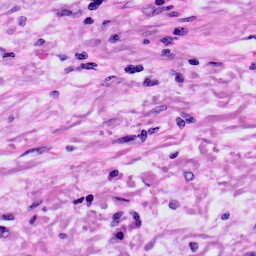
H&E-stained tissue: Skin